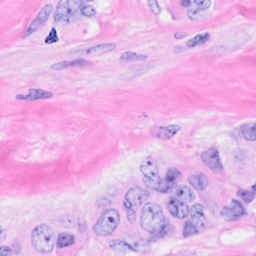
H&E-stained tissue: Breast